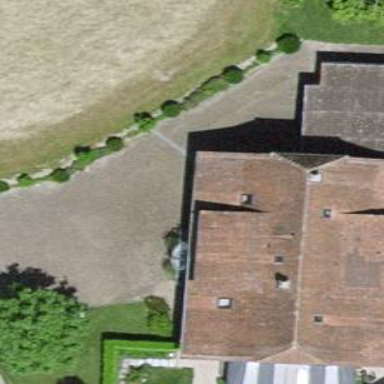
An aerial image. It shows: Residential building.